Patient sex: M
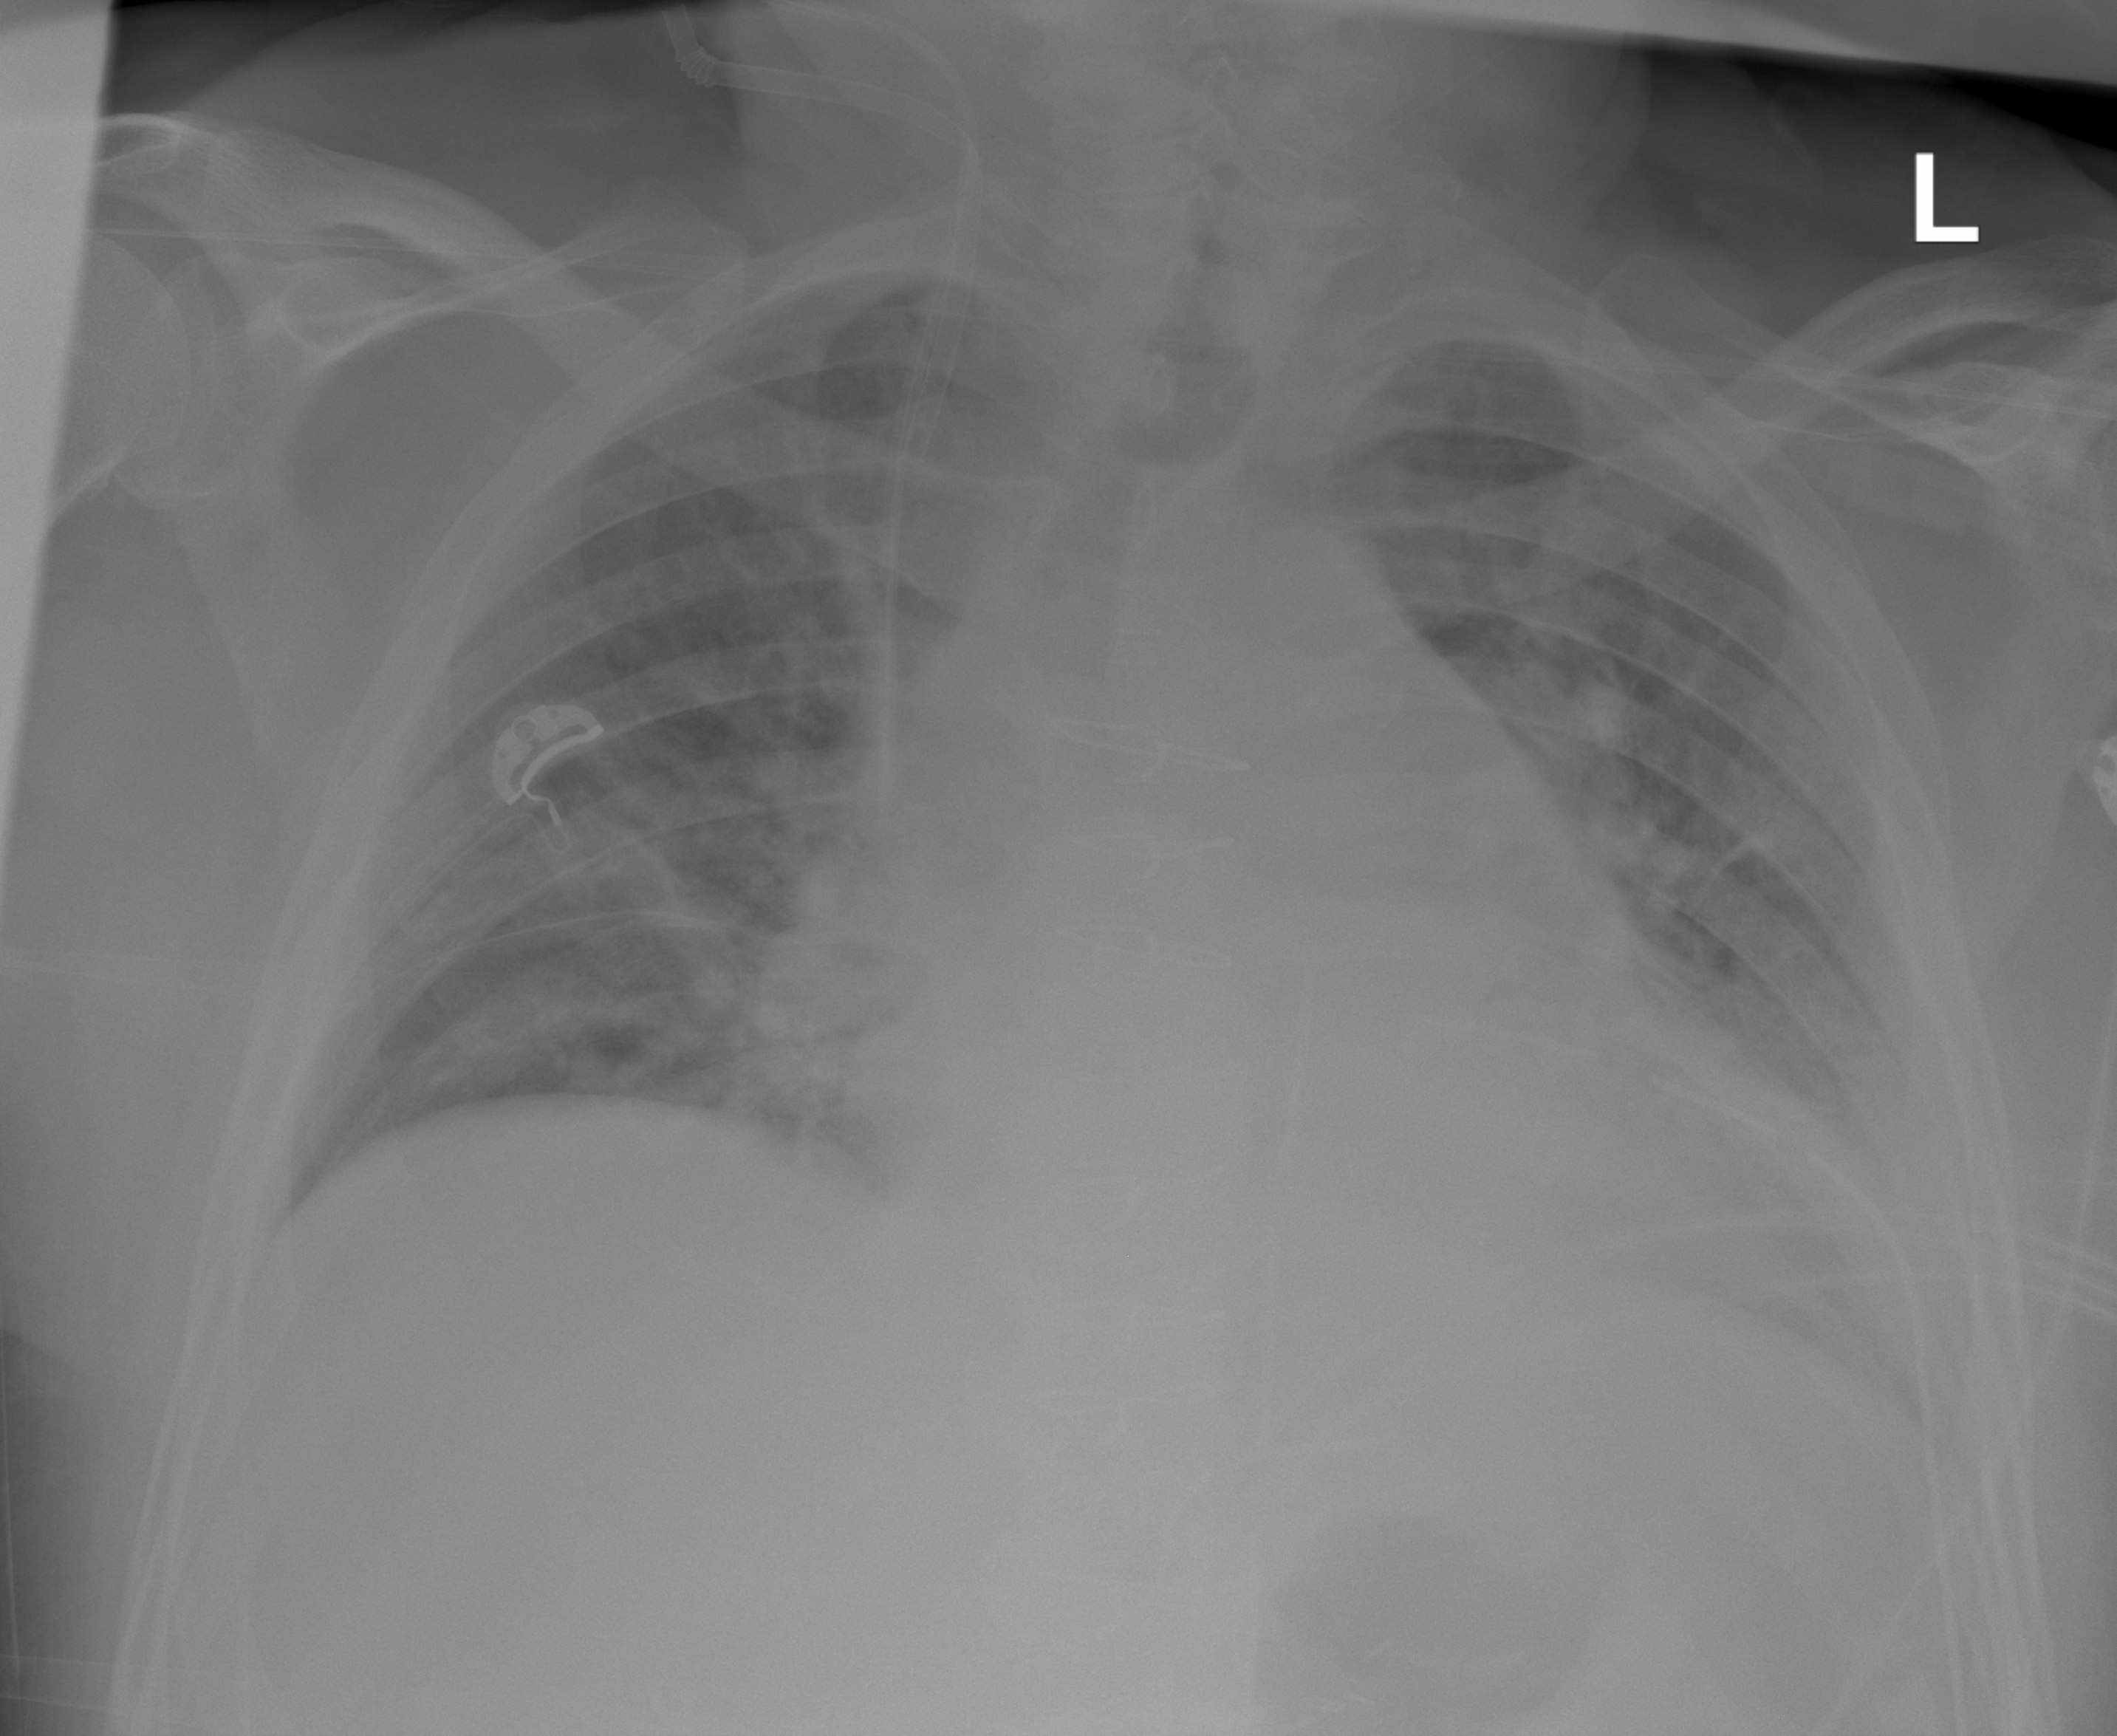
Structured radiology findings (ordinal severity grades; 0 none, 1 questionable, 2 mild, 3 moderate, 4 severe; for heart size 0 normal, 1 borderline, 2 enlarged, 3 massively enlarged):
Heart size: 2
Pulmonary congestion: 3
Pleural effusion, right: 0
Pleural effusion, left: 2
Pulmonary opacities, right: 2
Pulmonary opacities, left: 2
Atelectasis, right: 0
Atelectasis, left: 2